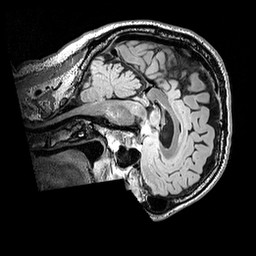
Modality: FLAIR
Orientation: sagittal
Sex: male
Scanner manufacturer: siemens
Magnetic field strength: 3 T
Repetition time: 5 s
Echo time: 0.395 s